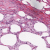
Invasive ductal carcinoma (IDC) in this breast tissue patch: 0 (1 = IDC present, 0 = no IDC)